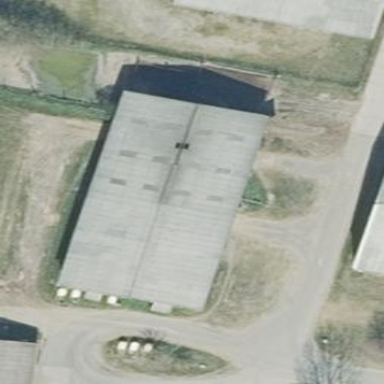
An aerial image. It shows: Gabled grey roof on farm auxiliary building. The roof is oriented along the length of the structure.